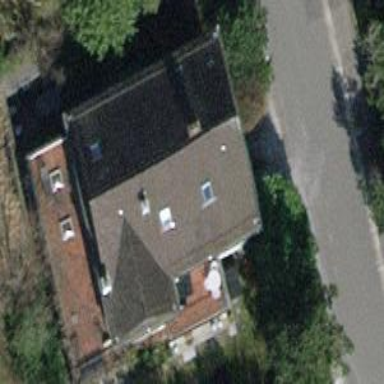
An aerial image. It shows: Detached building.